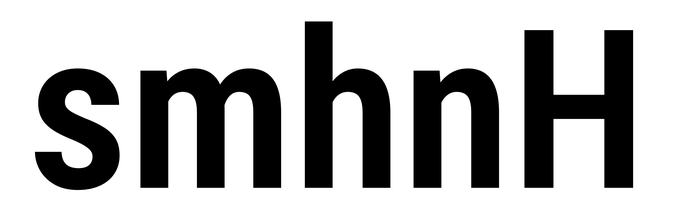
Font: Roboto_Condensed_SemiBold